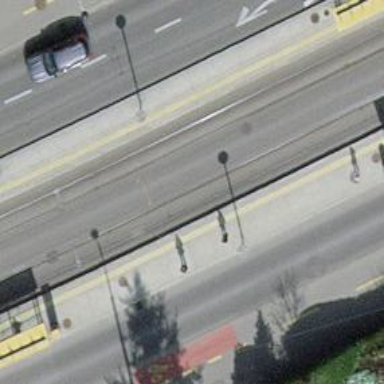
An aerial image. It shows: Tram stop with public transport stop position.